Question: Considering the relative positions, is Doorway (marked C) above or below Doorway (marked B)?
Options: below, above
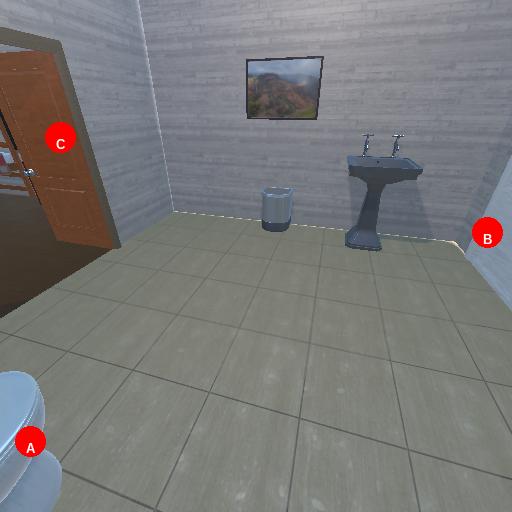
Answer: below